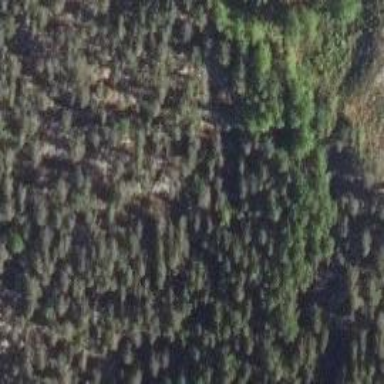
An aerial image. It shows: Cliff in nature.